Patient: sex M, age 66
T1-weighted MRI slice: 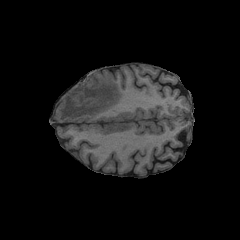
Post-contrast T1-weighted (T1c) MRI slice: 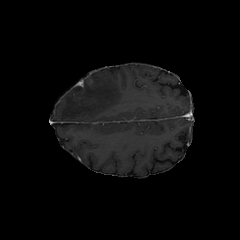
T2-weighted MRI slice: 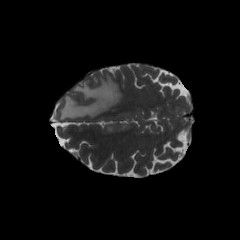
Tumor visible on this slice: yes
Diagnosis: Glioblastoma, IDH-wildtype
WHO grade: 4